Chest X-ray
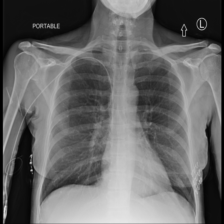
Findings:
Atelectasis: negative
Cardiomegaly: negative
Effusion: negative
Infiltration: negative
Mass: negative
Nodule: negative
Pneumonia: negative
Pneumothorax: negative
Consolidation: negative
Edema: negative
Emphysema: negative
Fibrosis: negative
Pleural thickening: negative
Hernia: negative